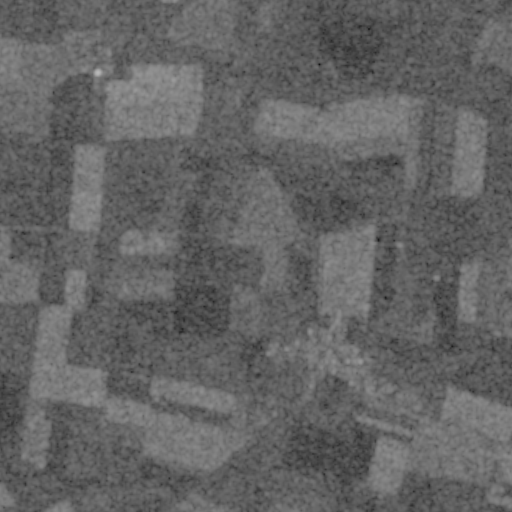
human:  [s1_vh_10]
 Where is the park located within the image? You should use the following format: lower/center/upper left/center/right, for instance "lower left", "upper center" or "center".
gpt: The park is located in the lower right of the image.
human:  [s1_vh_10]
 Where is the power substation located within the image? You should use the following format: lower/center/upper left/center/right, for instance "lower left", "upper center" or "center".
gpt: The power substation is located in the lower center of the image.
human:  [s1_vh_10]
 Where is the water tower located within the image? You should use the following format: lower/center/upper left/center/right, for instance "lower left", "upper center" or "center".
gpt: The water tower is located in the lower center of the image.
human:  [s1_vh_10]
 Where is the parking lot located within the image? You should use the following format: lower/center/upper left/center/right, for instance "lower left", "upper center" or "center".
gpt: There is no parking lot in the image.

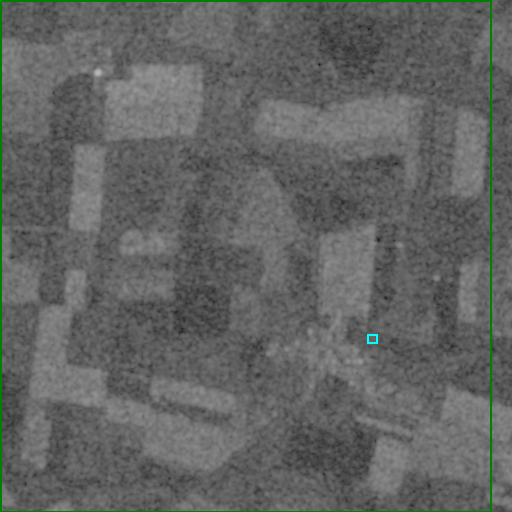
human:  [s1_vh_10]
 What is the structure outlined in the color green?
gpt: The structure outlined in green is a crop field.
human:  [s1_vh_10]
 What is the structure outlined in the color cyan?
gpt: The structure outlined in cyan is a park.
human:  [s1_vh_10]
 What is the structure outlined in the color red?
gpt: There is no red outline.